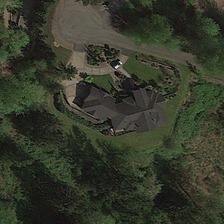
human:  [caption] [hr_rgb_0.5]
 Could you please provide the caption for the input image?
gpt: a gray black building is surrounded by green trees .

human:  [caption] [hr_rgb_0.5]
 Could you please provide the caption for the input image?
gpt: a gray black building is surrounded by green trees .

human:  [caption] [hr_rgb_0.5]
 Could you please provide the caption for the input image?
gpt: a gray black building is surrounded by green trees .

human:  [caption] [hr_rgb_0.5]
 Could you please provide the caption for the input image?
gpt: a gray black building is surrounded by green trees .

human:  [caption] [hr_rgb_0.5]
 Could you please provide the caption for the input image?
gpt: a gray black building is surrounded by green trees .